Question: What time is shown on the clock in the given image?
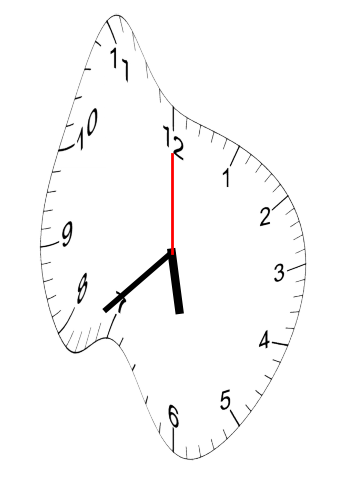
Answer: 05:38:00